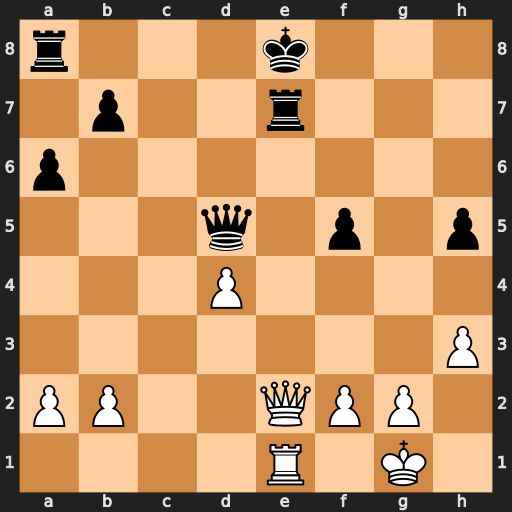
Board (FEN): r3k3/1p2r3/p7/3q1p1p/3P4/7P/PP2QPP1/4R1K1
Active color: w
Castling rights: q
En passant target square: -
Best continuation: Qxe7#